Interaction volume radius: 5 \u00c5
Interaction volume height: 15 \u00c5
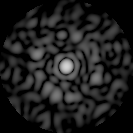
Disorder parameter: 0.8491